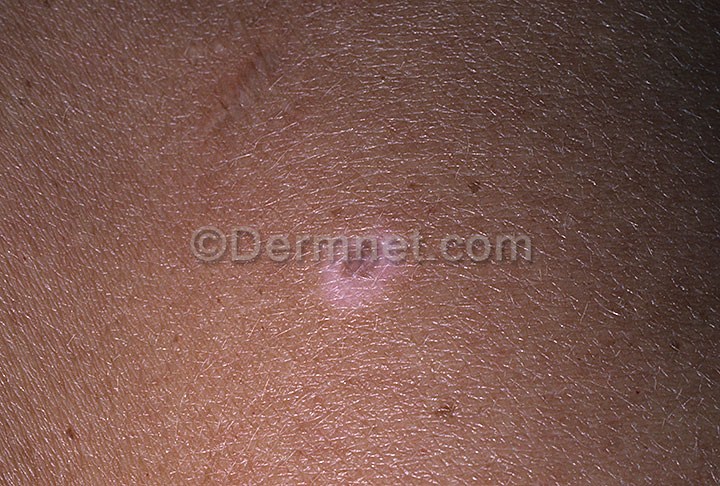
Disease: Melanoma Skin Cancer Nevi and Moles